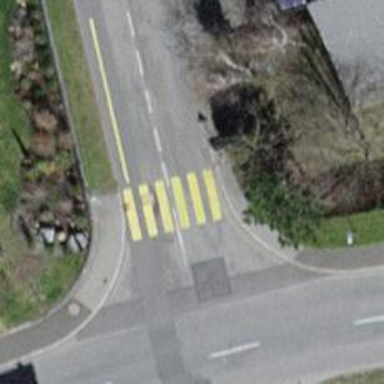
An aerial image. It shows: Marked crossing on the road with clear markings.